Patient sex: M
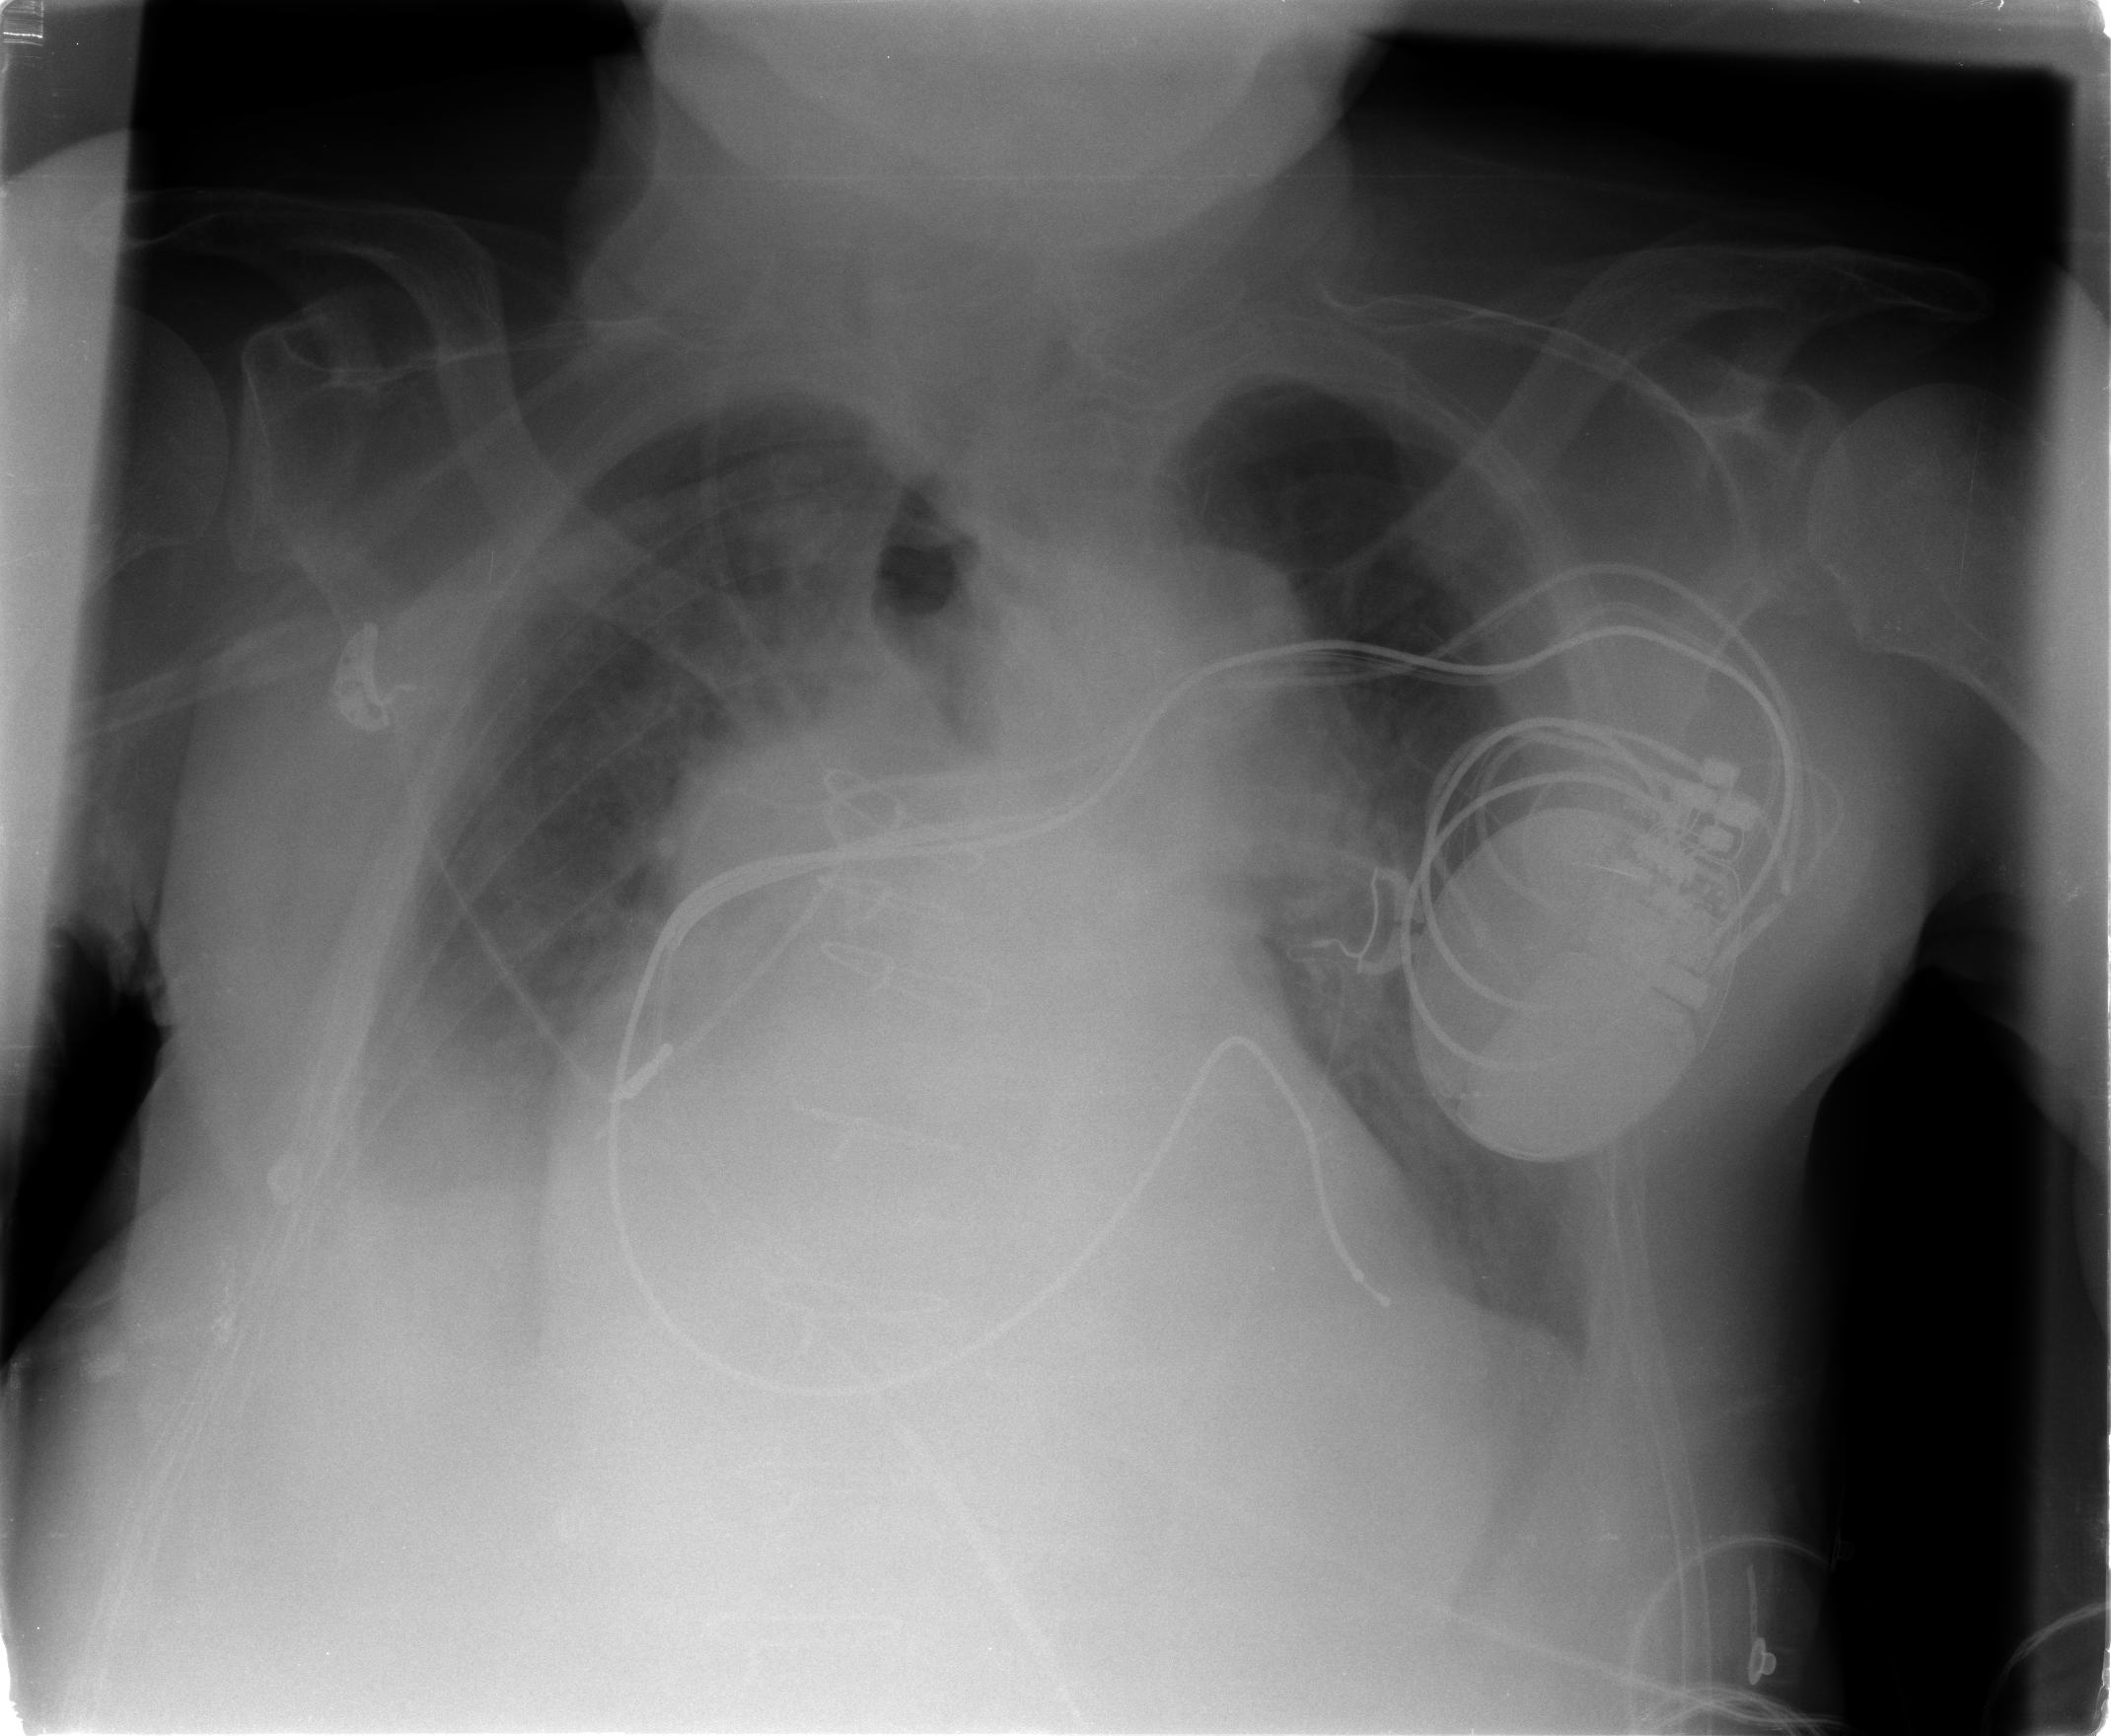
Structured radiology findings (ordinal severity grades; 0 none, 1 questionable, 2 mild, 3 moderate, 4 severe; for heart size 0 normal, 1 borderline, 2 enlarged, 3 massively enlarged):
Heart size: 3
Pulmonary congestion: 3
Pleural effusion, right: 2
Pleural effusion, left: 1
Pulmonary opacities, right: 3
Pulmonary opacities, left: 1
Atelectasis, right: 2
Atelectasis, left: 1